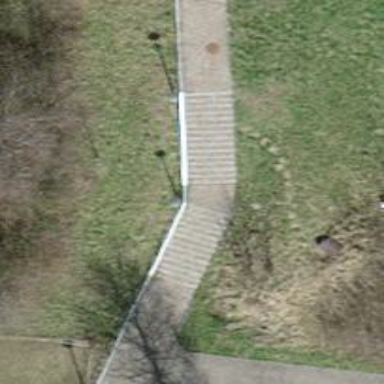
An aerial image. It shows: Steps on sett surface road.